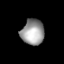
Tissue: lung
Cell type: Epithelial cells
Senescence score: 0.2077
Nuclear area (px): 571
Mean DAPI intensity: 156.361